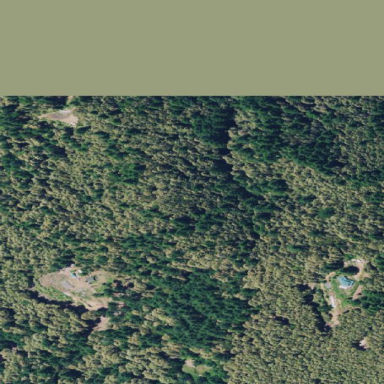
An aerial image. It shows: Forest area.